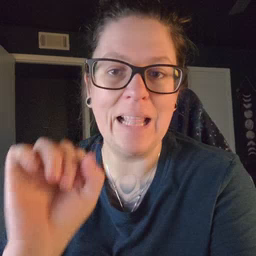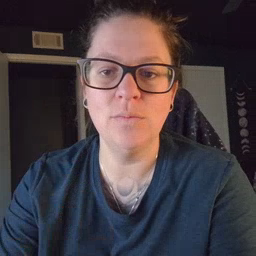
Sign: loud